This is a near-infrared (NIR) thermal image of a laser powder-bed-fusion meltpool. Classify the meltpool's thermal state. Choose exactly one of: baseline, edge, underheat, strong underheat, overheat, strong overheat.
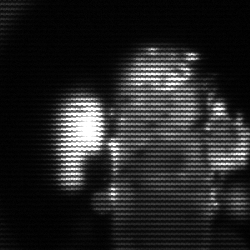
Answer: strong underheat